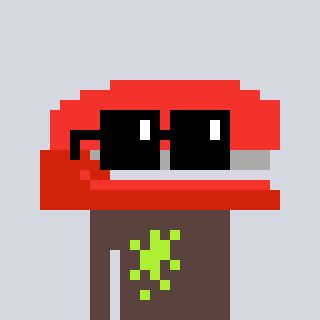
a pixel art character with square black sunglasses, a stapler-shaped head and a darkbrown-colored body on a cool background